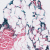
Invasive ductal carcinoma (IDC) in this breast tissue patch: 0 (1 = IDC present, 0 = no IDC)